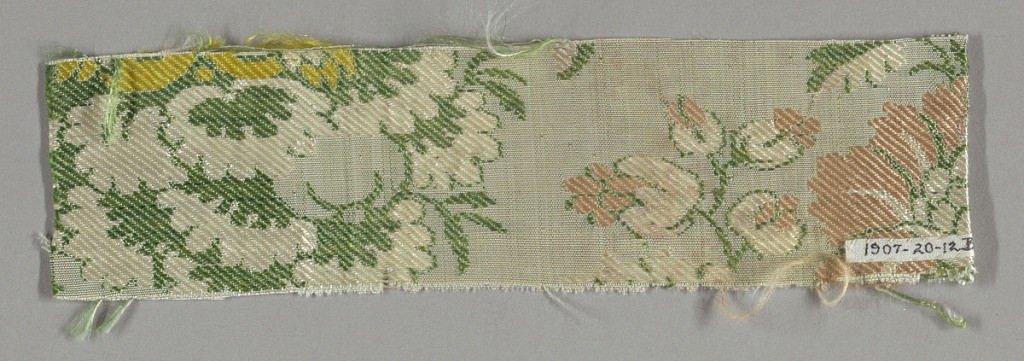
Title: Fragment
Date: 1700–1750
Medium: silk Technique: plain compound cloth brocaded with silks
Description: White ground.  Very imcomplete symmetrical floral design, partly in secondary green silk weft partly brocaded in coral, yellow, tan, beige and ivory.  Right selvage present.